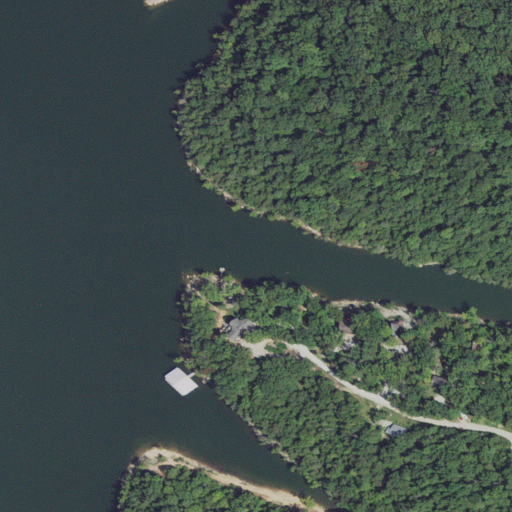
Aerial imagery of valley in Missouri named Blowing Springs Hollow containing open water, deciduous forest, open development, mixed forest, low intensity development, grassland, and medium intensity development